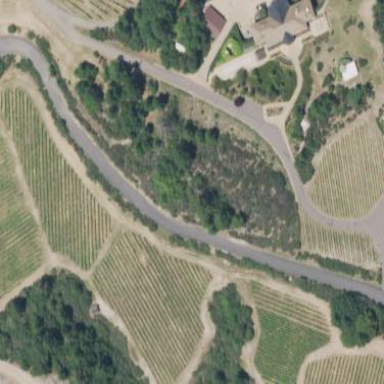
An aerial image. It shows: Vineyard with wine grapes as the crop.